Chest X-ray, PA view. Patient: 39 years old, sex M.
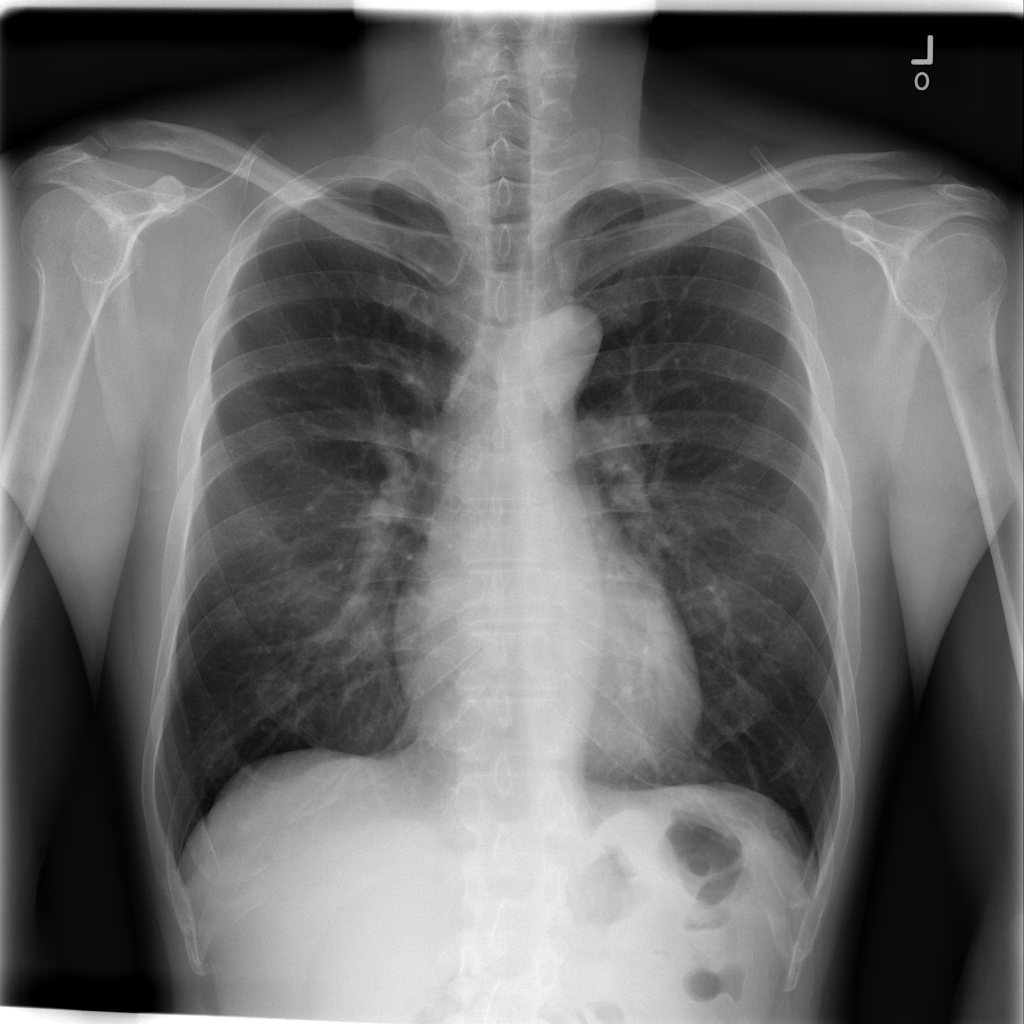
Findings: No Finding